【题型】填空题　【知识点】平面几何　【难度】medium
(2024·宝山区校级四模) 如图，矩形 $ABCD$ 中，$E$ 为 $BC$ 中点，$AE$ 与 $BD$ 交于点 $F$，若将 $\overrightarrow{AB} = \vec{a}$，$\overrightarrow{AD} = \vec{b}$ 作为平面向量的一个基，则向量 $\overrightarrow{AF}$ 可表示为 $\boldsymbol{\frac{2}{3}\vec{a} + \frac{1}{3}\vec{b}}$（用 $\vec{a},\vec{b}$ 表示）。

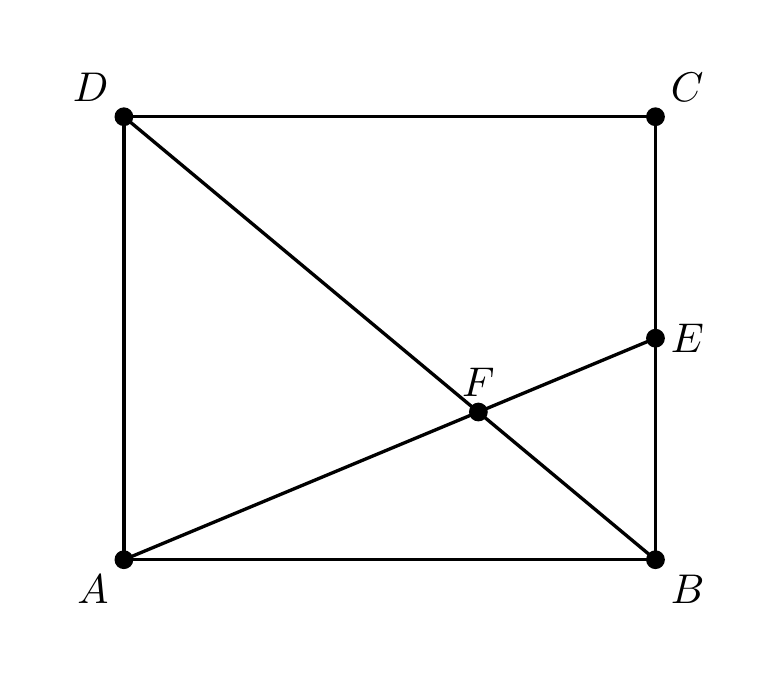
【解答】
\textbf{【分析】}
根据平行线的性质证出 $\frac{BE}{AD} = \frac{BF}{DF} = \frac{1}{2}$，由此得到 $\overrightarrow{DF} = 2\overrightarrow{FB}$，结合 $\overrightarrow{DF} = \overrightarrow{AF} - \overrightarrow{AD}$，$\overrightarrow{FB} = -\overrightarrow{AB} - \overrightarrow{AF}$ 化简整理可得 $\overrightarrow{AF} = \frac{2}{3}\overrightarrow{AB} + \frac{1}{3}\overrightarrow{AD}$，从而可得答案。

\vspace{1em}
\textbf{【解答】}
解：矩形 $ABCD$ 中，由 $AD \parallel BC$，得
\[
\frac{BE}{AD} = \frac{BF}{DF} = \frac{1}{2},
\]
所以 $\overrightarrow{DF} = 2\overrightarrow{FB}$，即
\[
\overrightarrow{AF} - \overrightarrow{AD} = 2(\overrightarrow{AB} - \overrightarrow{AF}),
\]
整理得
\[
\overrightarrow{AF} = \frac{2}{3}\overrightarrow{AB} + \frac{1}{3}\overrightarrow{AD},
\]
结合 $\overrightarrow{AB} = \vec{a}$，$\overrightarrow{AD} = \vec{b}$，可得
\[
\overrightarrow{AF} = \frac{2}{3}\vec{a} + \frac{1}{3}\vec{b}.
\]

故答案为：$\boldsymbol{\frac{2}{3}\vec{a} + \frac{1}{3}\vec{b}}$。

\vspace{1em}
\textbf{【点评】}
本题主要考查平面向量的线性运算法则、平面向量基本定理等知识，属于基础题。